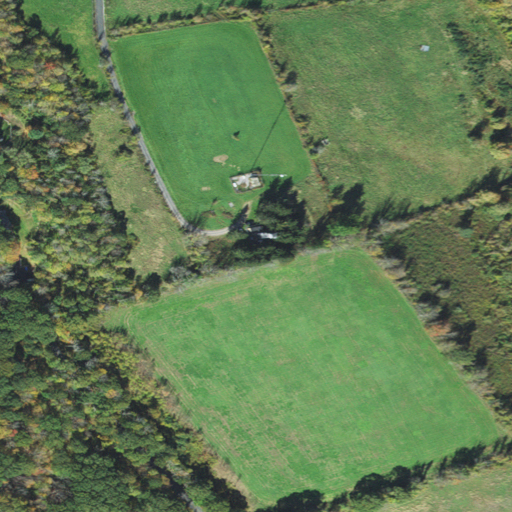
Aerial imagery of mountain in Massachusetts named Little Mugget Hill containing pasture, deciduous forest, grassland, shrub, open development, and mixed forest